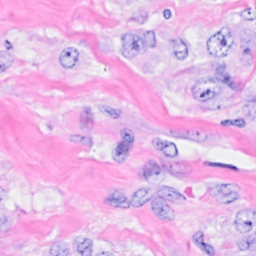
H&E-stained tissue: Breast